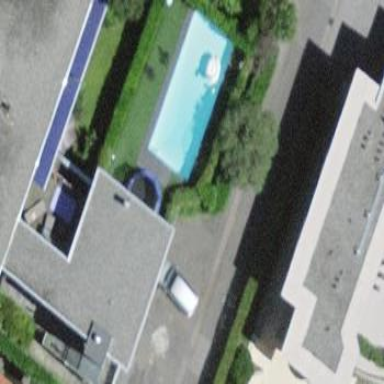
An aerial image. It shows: Outdoor swimming pool on leisure land.